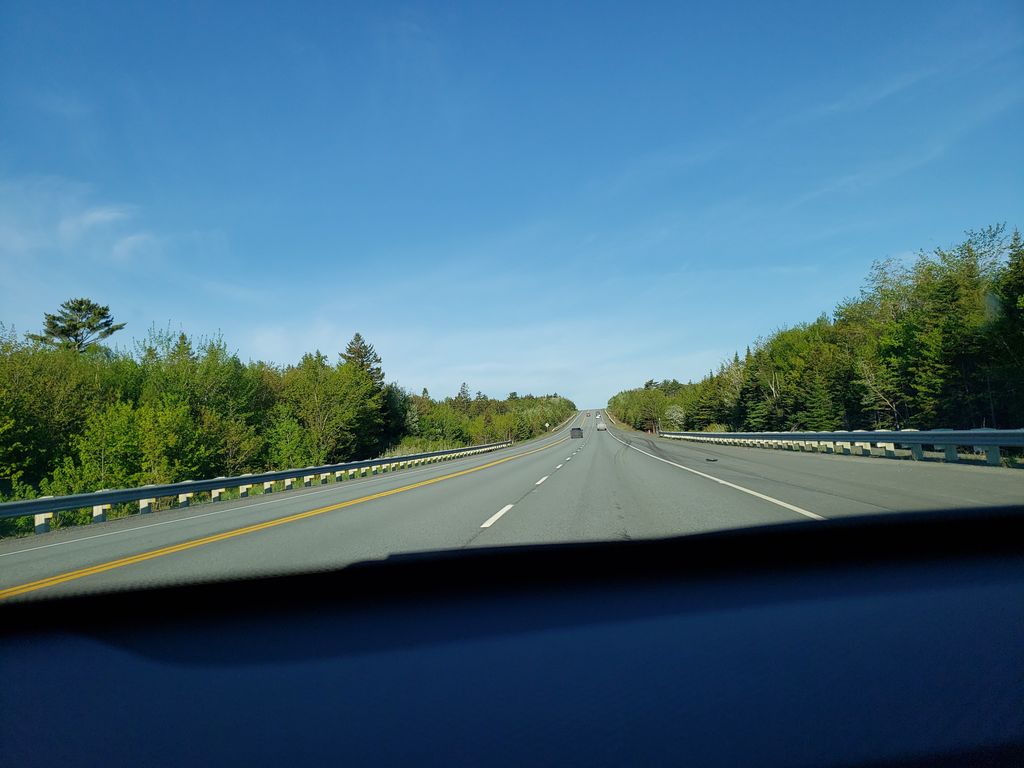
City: halifax